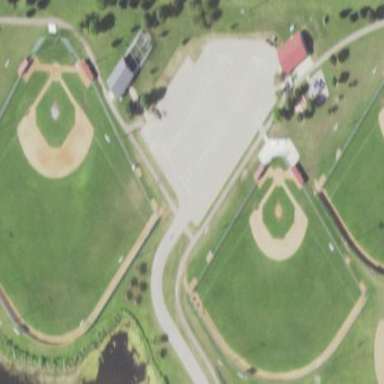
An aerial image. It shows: Baseball pitch for leisure and sports activities.